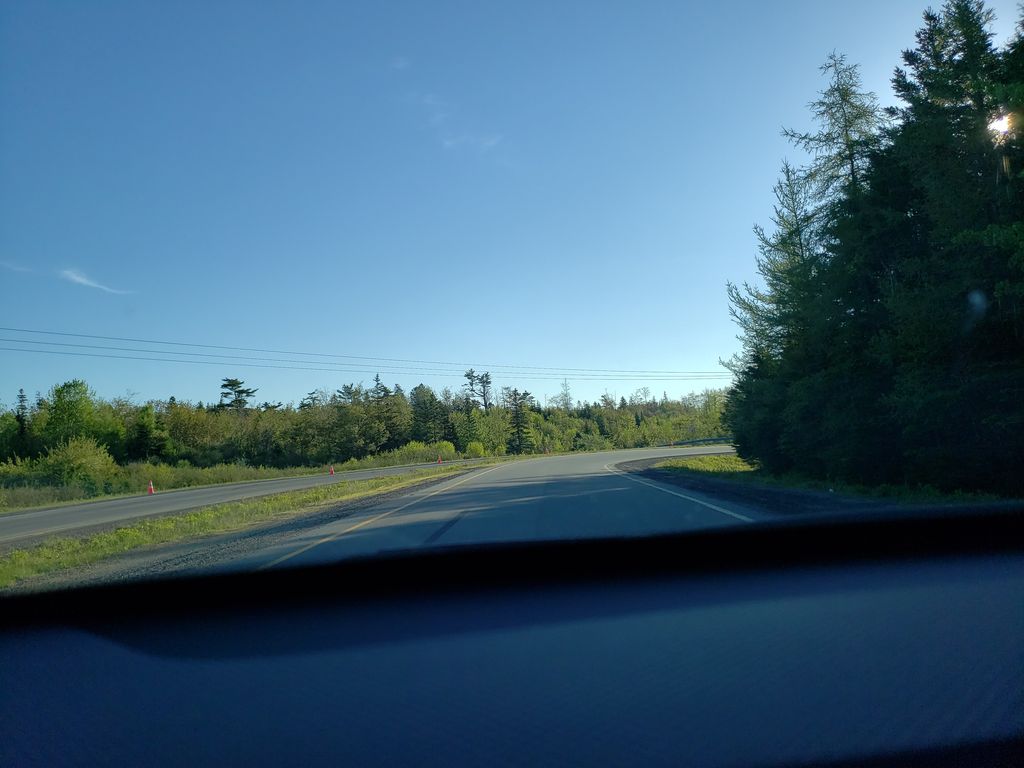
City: halifax